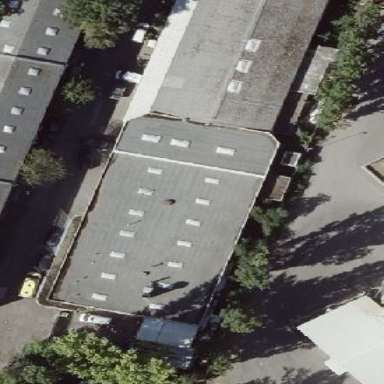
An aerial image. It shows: Commercial building.